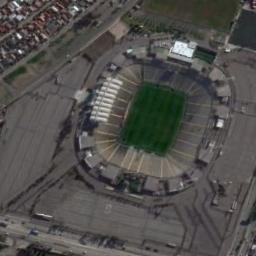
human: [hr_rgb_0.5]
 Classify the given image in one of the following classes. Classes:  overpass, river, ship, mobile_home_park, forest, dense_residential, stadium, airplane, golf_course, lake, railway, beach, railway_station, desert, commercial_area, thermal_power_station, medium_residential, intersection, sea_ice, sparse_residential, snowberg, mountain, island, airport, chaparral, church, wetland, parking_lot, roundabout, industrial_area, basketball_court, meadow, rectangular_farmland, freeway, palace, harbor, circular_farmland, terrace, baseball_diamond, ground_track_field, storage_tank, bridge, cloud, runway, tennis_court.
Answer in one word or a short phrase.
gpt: stadium